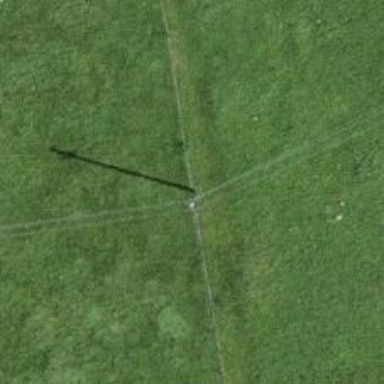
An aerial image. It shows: Minor power line.